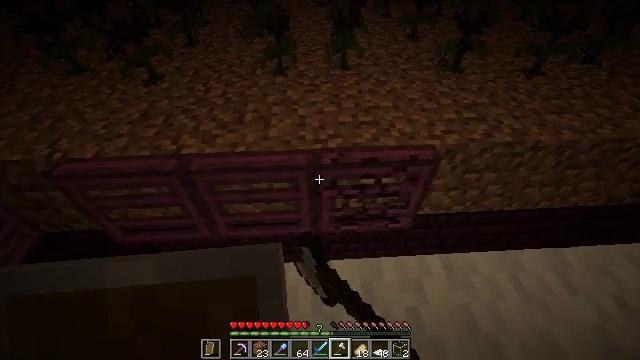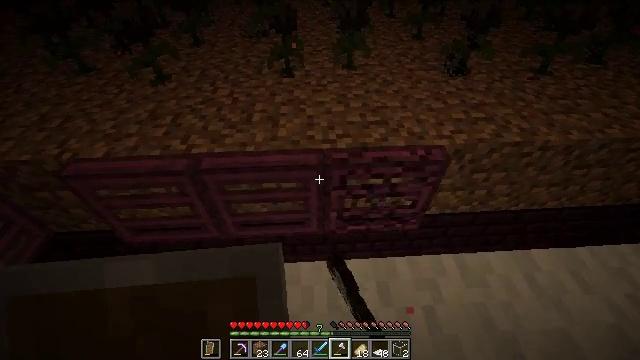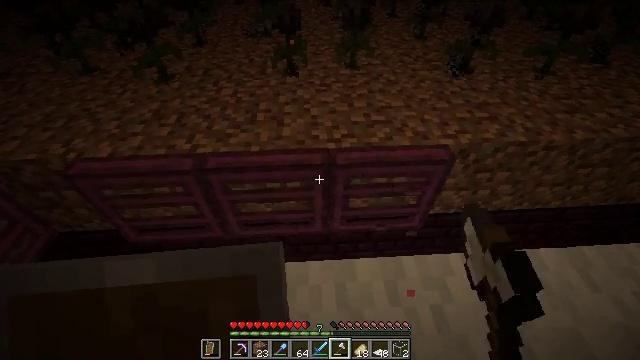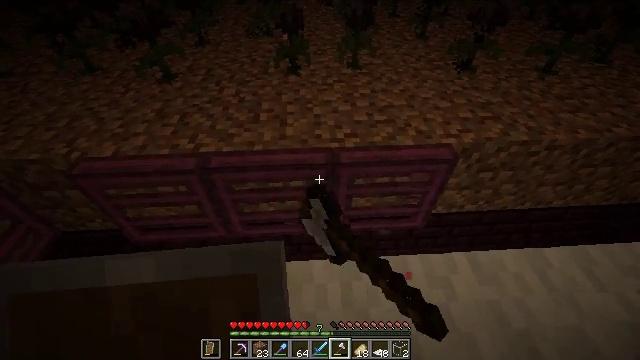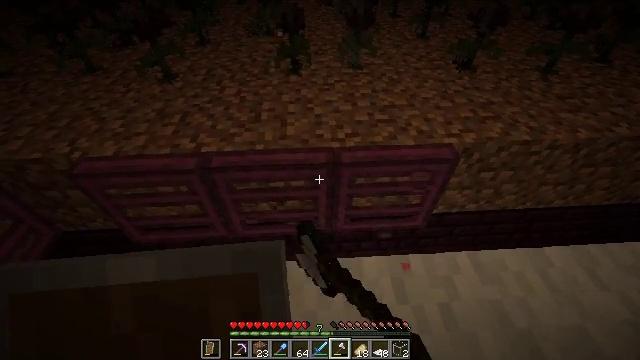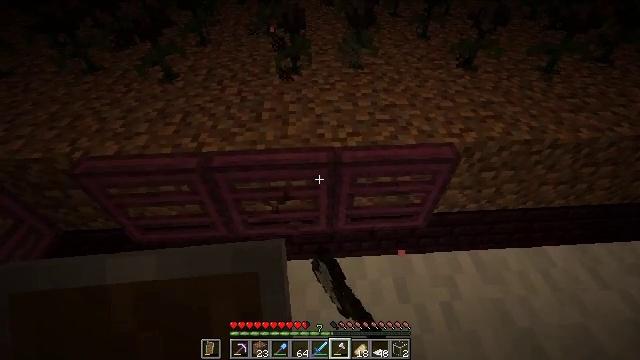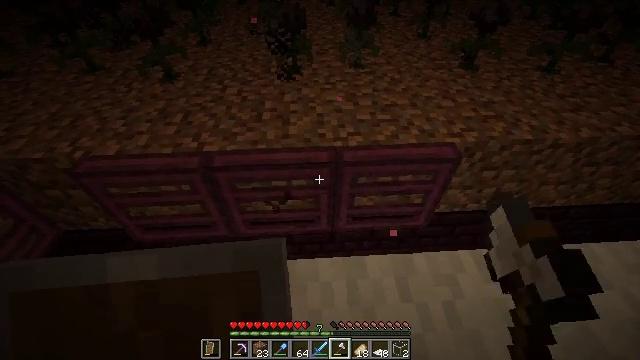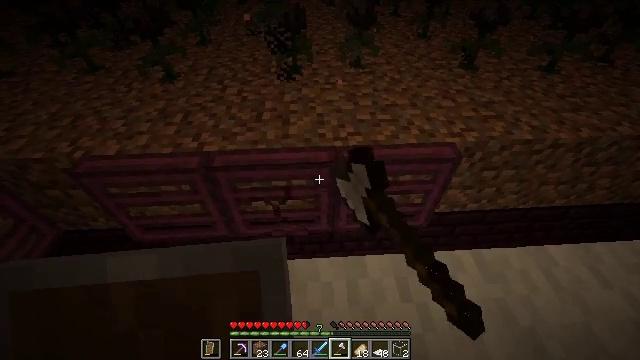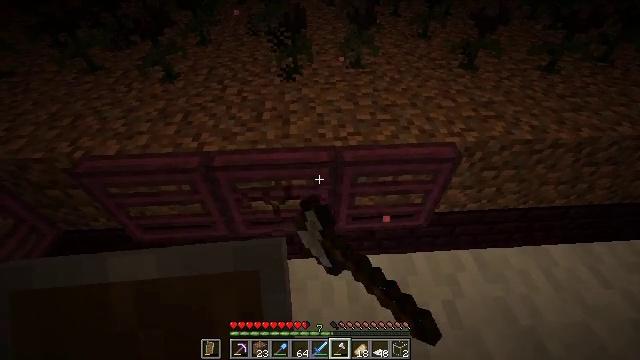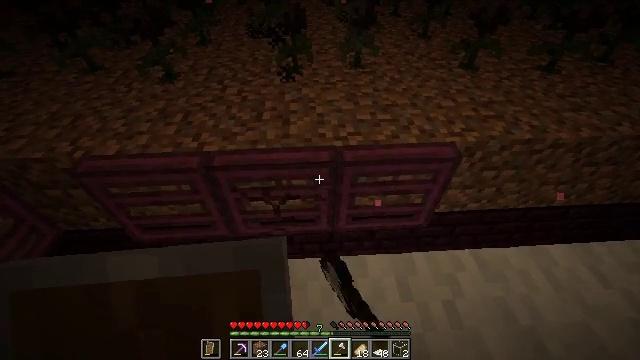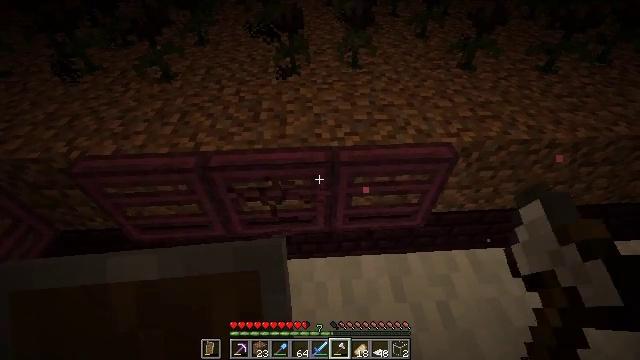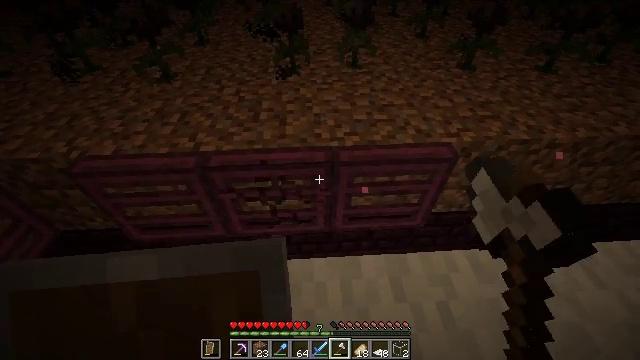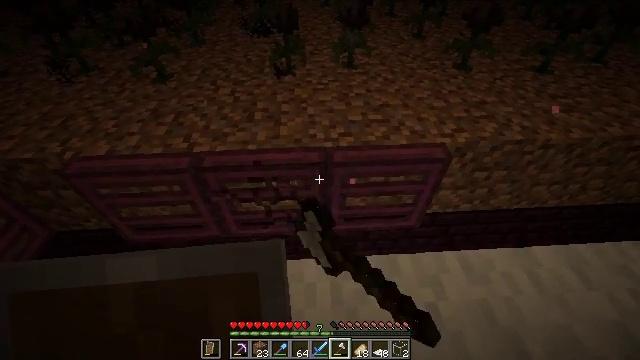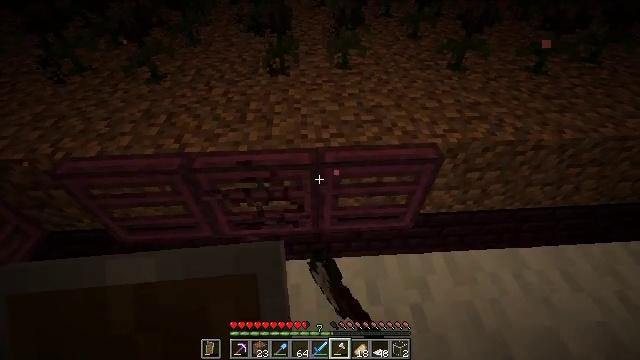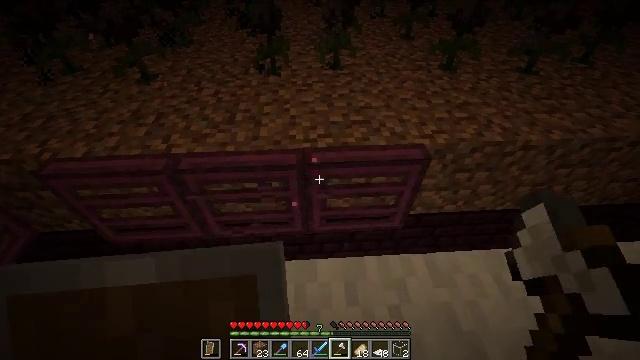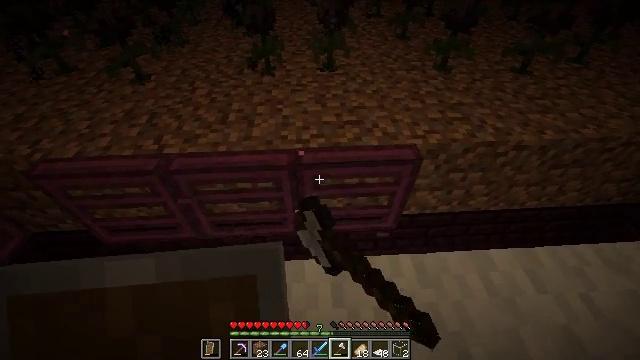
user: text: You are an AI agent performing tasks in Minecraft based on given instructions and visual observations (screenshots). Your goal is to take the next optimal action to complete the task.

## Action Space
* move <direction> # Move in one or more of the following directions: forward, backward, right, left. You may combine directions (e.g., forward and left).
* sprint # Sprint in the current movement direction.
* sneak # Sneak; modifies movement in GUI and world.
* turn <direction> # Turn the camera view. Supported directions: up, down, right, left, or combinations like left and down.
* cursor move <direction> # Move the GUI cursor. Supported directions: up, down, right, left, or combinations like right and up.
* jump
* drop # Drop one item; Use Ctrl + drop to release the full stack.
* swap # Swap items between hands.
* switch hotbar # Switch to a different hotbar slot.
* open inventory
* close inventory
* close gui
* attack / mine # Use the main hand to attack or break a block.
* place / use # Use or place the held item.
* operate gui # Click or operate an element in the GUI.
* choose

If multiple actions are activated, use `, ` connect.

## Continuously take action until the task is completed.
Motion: motion action
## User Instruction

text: Gather the crimson trapdoor for reuse.
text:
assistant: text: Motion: move left, sneak, attack / mine
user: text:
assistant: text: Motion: sneak, attack / mine
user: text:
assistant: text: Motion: sneak, attack / mine
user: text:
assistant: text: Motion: sneak, attack / mine
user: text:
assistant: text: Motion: sneak, attack / mine
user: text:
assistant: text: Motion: sneak, attack / mine
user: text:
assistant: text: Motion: sneak, attack / mine
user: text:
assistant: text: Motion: sneak, attack / mine
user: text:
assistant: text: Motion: sneak, attack / mine
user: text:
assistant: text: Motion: move right, sneak, attack / mine
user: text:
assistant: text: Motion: move right, sneak, attack / mine
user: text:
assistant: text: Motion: move right, sneak, attack / mine
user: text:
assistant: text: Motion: move right, sneak, attack / mine
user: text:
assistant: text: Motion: move right, sneak, attack / mine
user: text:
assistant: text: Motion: move right, sneak, attack / mine
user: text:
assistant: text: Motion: sneak, attack / mine
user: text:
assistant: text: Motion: sneak, attack / mine
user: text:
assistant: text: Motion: sneak, attack / mine
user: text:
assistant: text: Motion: sneak, attack / mine
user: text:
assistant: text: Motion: sneak, attack / mine
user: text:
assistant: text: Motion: sneak, attack / mine
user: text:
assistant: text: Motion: sneak, attack / mine
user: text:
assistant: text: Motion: sneak, attack / mine
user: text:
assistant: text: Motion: sneak, attack / mine
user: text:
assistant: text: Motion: sneak, attack / mine
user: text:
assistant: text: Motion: sneak, attack / mine
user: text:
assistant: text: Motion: sneak, attack / mine
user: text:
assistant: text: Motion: sneak, attack / mine
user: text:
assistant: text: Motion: sneak, attack / mine
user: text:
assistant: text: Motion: sneak, attack / mine